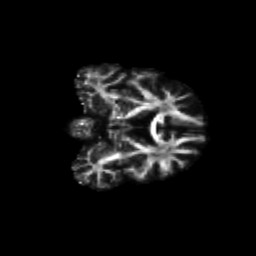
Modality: FA
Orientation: coronal
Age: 68
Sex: male
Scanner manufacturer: siemens
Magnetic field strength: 3 T
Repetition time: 4.71 s
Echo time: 0.0906 s